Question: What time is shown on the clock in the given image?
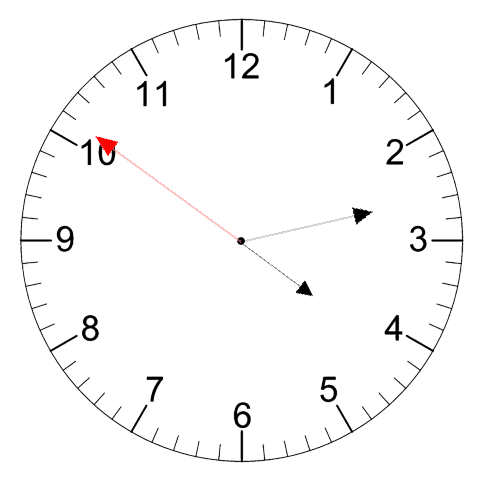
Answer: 04:12:51